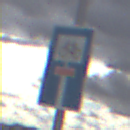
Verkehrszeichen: SackgasseRadverkehrDurchlaessig
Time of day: MorningAfternoon
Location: Outdoor (Suburban)
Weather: PartlyCloudy
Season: NotSpecified
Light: Natural